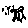
Label: bird